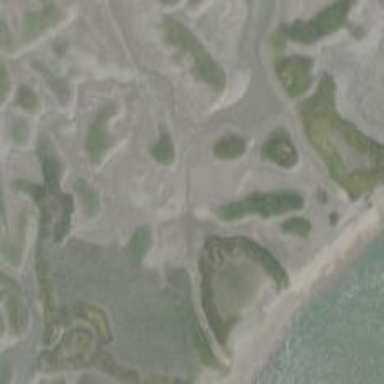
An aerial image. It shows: Tidal marsh wetland.